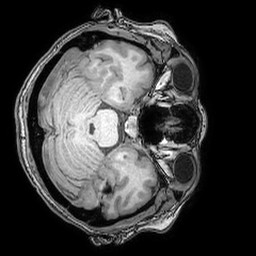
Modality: T1w
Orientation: axial
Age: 37
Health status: ill
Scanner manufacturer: philips
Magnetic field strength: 3 T
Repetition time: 0.007 s
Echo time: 0.0035 s